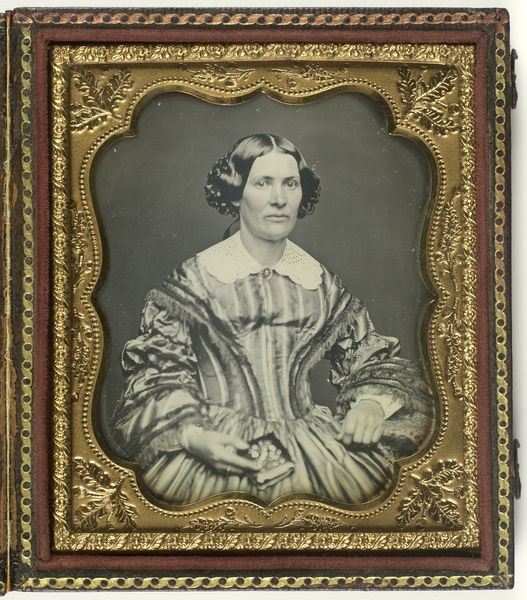
Titel: Portret vrouw
Standort: Amsterdam
Institution: Rijksmuseum
Schlagwörter: foto